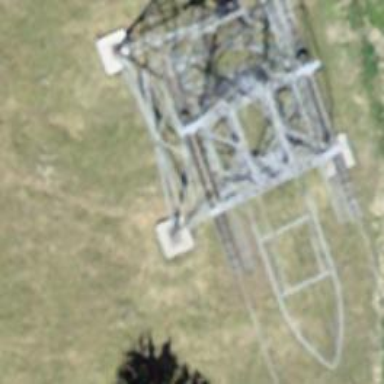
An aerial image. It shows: Pylon used for aerialway.